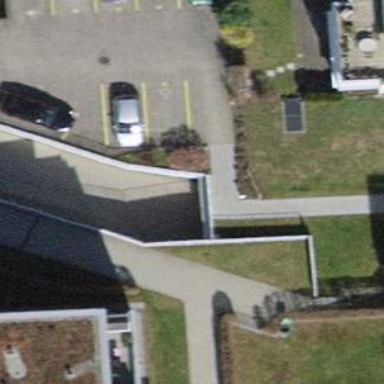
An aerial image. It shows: Parking entrance.